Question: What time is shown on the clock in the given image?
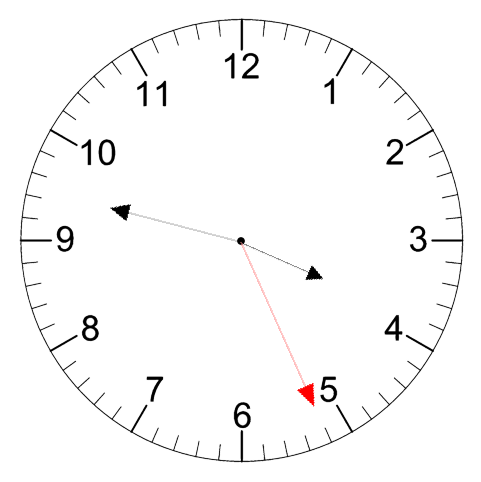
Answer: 03:47:26